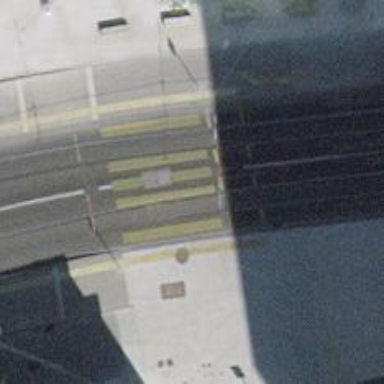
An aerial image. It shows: Uncontrolled road crossing.